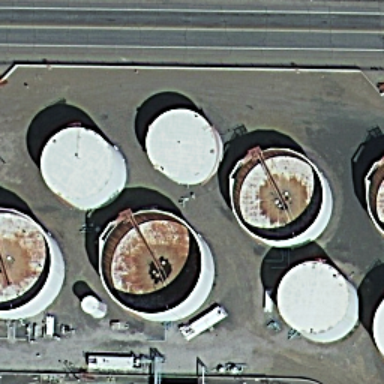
Some storage tanks are scattered distributed on the ground .